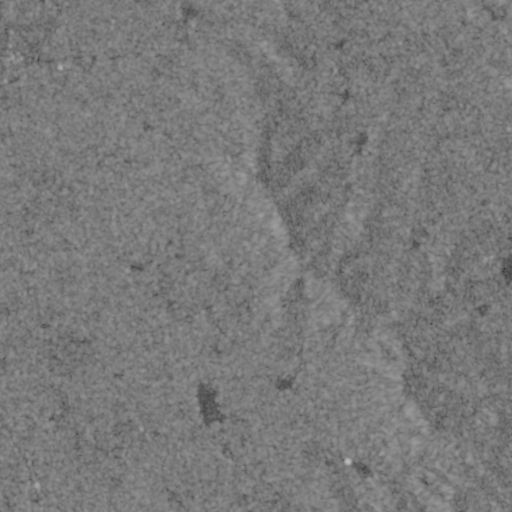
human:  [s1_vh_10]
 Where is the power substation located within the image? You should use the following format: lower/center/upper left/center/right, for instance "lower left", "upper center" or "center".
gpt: The power substation is located in the center right of the image.
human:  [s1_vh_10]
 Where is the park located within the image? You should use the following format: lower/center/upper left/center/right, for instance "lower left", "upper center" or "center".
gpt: There is no park in the image.

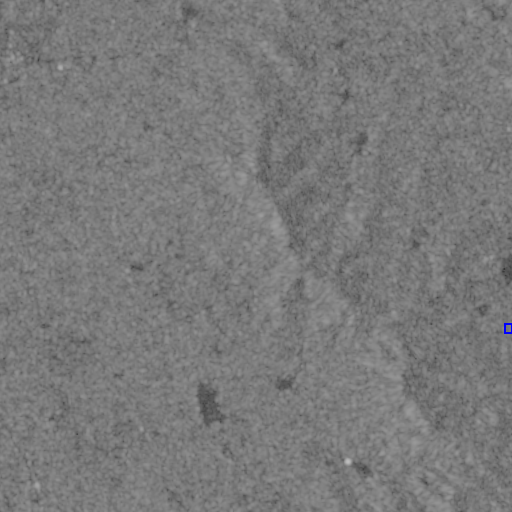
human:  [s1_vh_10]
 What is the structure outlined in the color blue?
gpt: The structure outlined in blue is a power substation.
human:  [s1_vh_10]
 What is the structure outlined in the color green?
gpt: There is no green outline.